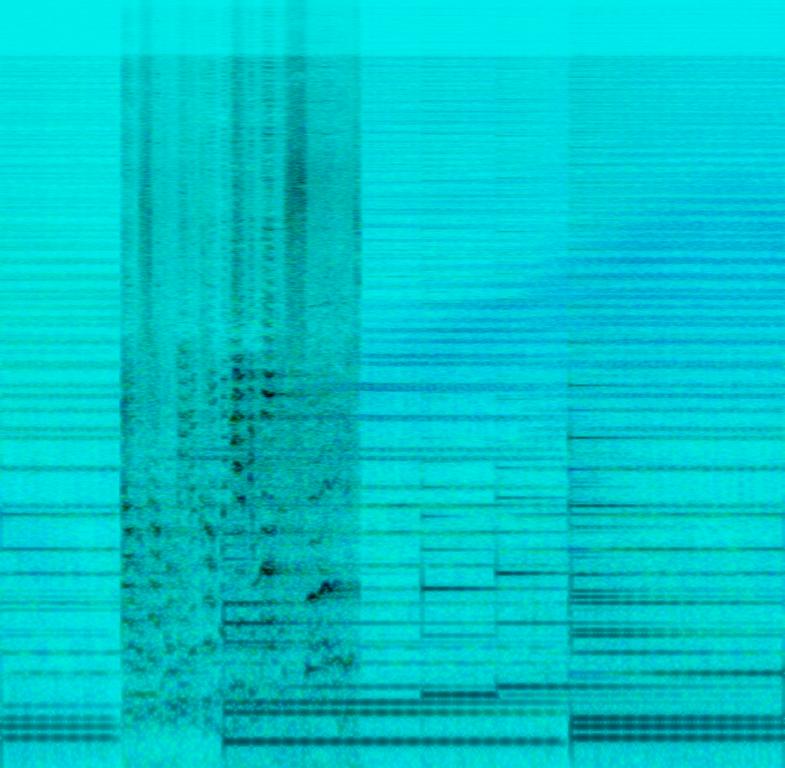
An e-piano is playing a melody and chords with a lot of tremolo while thin, airy synth pads are playing long evolving sounds. A male voice is singing in a higher register with effects on his voice. It sounds like a voice sample. This song may be playing in a club.